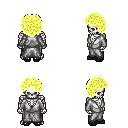
a pixel art fantasy rpg character, male body template, skeleton, white robe, robe skirt, gold curly afro hairstyle, ghillies, four views (front, back, left, right), 2x2 character sprite sheet, small pixel art, hard edges, no anti-aliasing